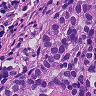
Metastatic tissue present: yes